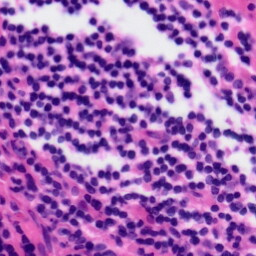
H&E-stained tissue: Tonsil